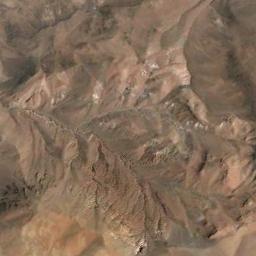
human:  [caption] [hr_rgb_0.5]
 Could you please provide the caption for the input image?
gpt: The mountain is full of yellow soil .

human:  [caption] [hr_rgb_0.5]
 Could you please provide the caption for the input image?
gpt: The folded mountain consists of some ridges and valleys and its rocks are brown .

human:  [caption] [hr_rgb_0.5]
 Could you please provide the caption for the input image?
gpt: There is not the even mountain .

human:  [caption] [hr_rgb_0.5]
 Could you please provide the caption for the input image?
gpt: The vegetation coverage of the mountains is low .

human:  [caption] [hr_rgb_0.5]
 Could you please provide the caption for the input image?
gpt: There are some cracks on the brown mountain .